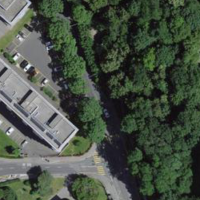
EUNIS habitat code: 53
Species observed at this site:
Prunus padus